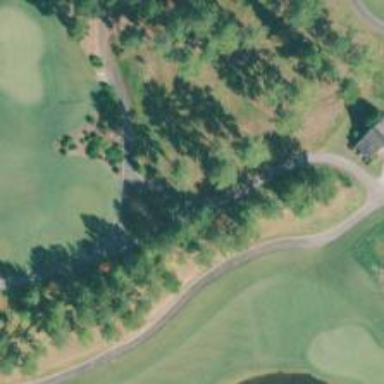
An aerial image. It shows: Service road designated as golf cart path.